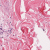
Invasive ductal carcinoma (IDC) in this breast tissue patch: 0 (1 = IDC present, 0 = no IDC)